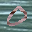
Label: 0